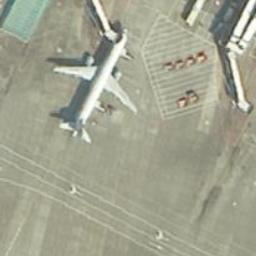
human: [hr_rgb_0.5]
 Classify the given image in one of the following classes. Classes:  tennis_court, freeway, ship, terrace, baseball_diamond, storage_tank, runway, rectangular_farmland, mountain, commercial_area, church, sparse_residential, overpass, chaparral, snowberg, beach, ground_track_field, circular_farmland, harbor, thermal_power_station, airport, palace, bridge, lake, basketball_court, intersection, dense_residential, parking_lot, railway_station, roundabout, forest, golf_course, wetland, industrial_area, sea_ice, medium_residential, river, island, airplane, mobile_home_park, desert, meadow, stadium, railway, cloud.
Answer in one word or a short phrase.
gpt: airplane